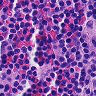
Metastatic tissue present: no